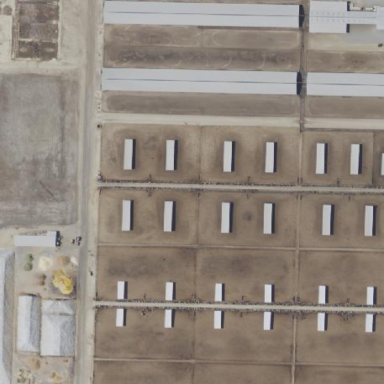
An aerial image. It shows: Farmyard area.